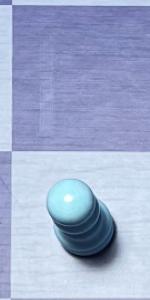
Label: Pawn_White